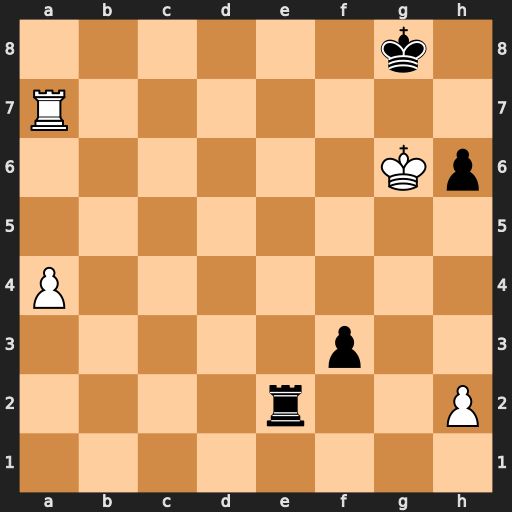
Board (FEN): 6k1/R7/6Kp/8/P7/5p2/4r2P/8
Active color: w
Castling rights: -
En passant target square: -
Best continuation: Ra8+ Re8 Rxe8#